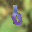
Label: 6